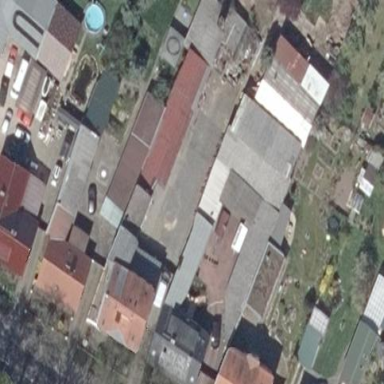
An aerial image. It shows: Garden centre surrounded by fence.